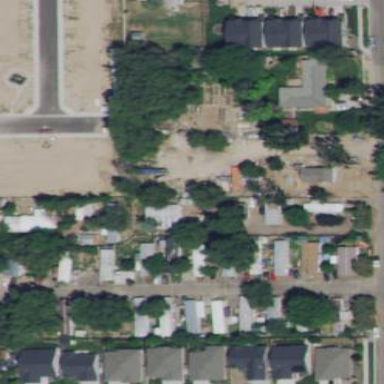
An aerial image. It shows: Residential area designated as trailer park.